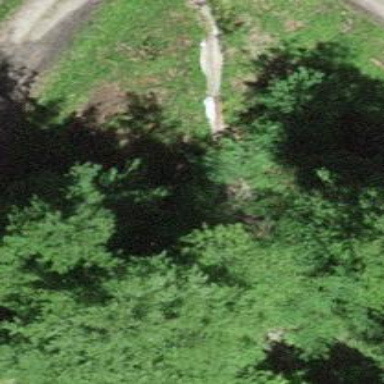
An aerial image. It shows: Culvert tunnel.